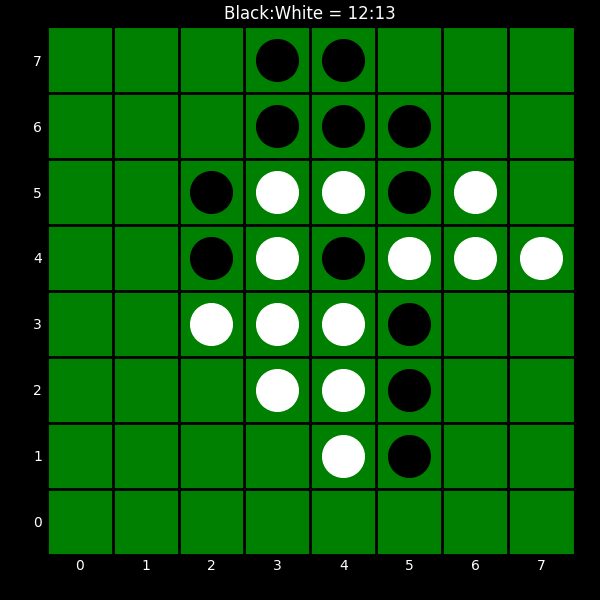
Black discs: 12
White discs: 13